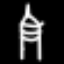
Label: The Eiffel Tower